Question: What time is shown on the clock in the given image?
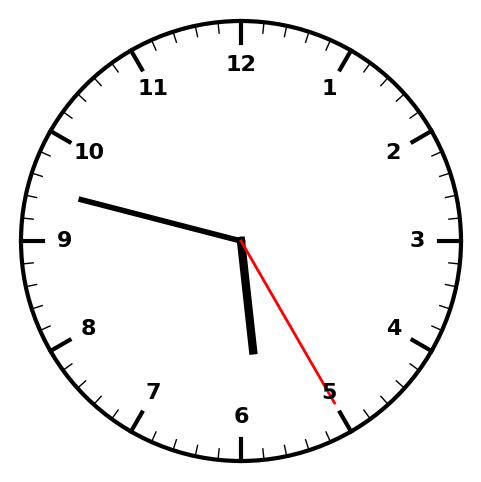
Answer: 05:47:25